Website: macys
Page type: delivery-shipping
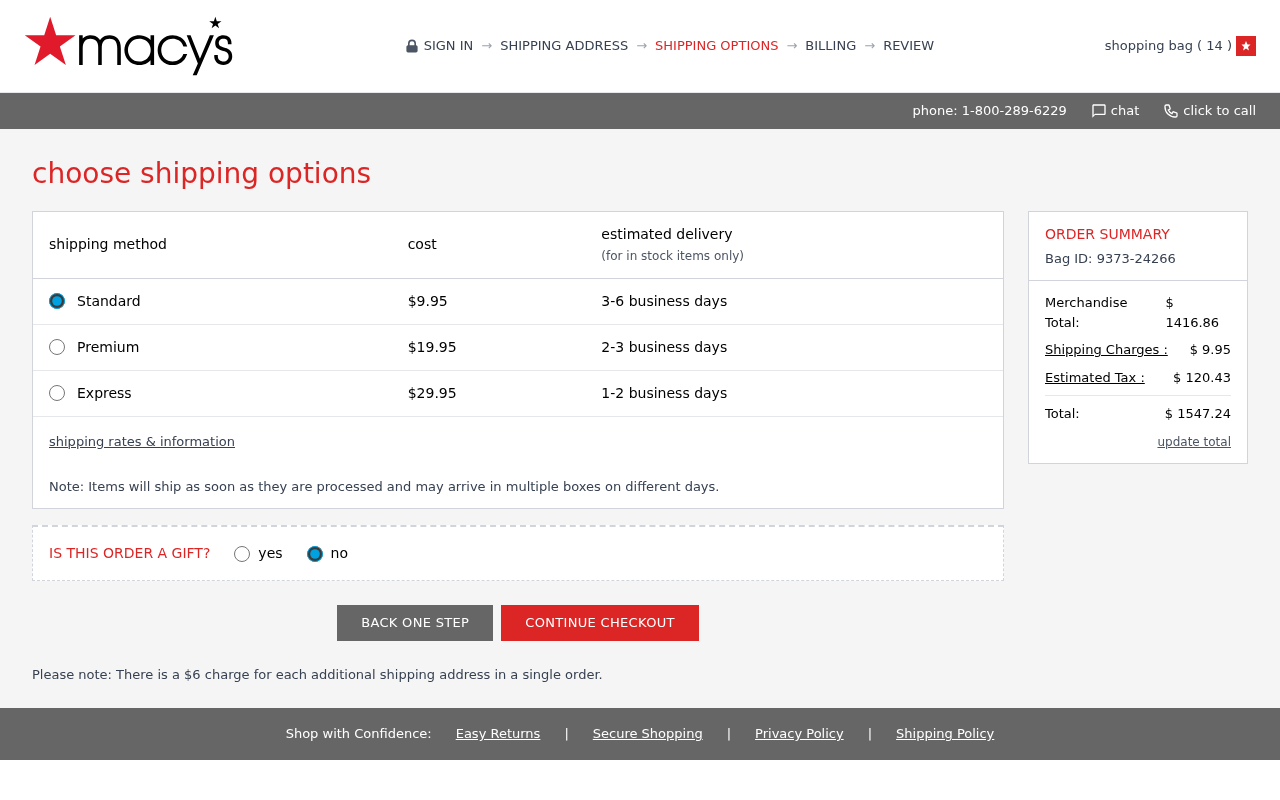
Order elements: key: ORDER_NUM_ITEMS
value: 14
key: ORDER_SHIPPING_COST
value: $ 9.95
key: ORDER_SHIPPING_COST
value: $9.95
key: ORDER_ID
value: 9373-24266
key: ORDER_SUBTOTAL
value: $ 1416.86
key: ORDER_TAX
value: $ 120.43
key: ORDER_TOTAL
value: $ 1547.24